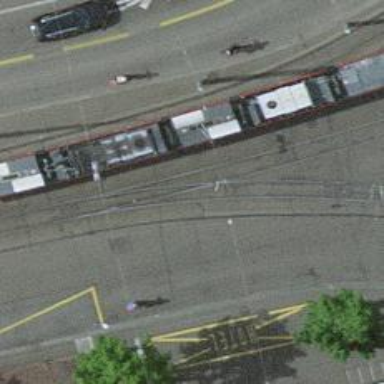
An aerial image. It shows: Tram level crossing on railway.